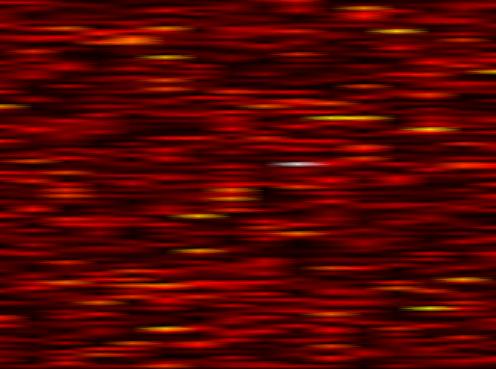
Label: OFDM